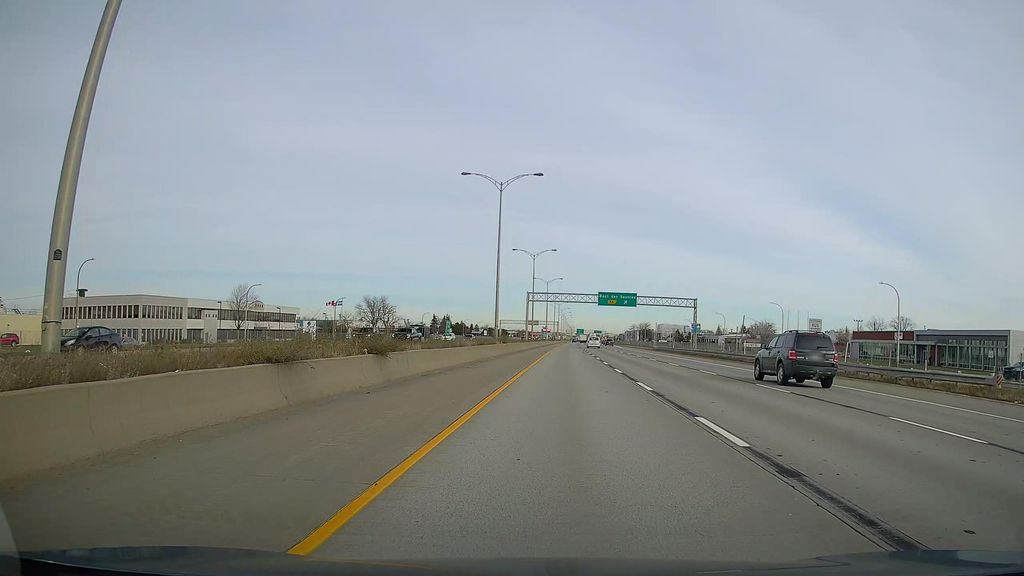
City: montreal